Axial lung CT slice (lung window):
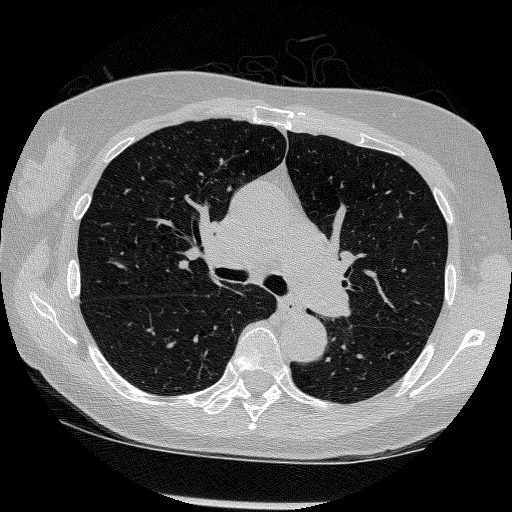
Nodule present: no